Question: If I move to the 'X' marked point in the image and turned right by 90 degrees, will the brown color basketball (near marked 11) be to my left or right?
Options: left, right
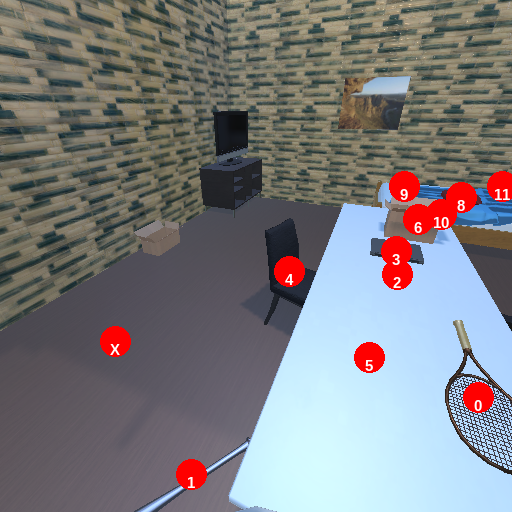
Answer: left